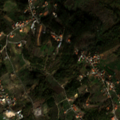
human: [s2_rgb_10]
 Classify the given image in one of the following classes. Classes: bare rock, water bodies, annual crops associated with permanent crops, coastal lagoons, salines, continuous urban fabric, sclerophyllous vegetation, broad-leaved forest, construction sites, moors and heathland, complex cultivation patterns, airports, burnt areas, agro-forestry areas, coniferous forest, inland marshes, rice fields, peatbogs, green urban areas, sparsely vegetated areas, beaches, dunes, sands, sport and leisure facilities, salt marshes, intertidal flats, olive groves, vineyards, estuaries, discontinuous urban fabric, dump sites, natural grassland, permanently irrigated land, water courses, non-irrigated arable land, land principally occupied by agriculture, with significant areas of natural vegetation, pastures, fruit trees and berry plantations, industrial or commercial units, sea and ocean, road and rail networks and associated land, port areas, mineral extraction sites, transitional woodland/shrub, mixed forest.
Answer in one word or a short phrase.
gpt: discontinuous urban fabric, olive groves, annual crops associated with permanent crops, land principally occupied by agriculture, with significant areas of natural vegetation, coniferous forest